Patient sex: F
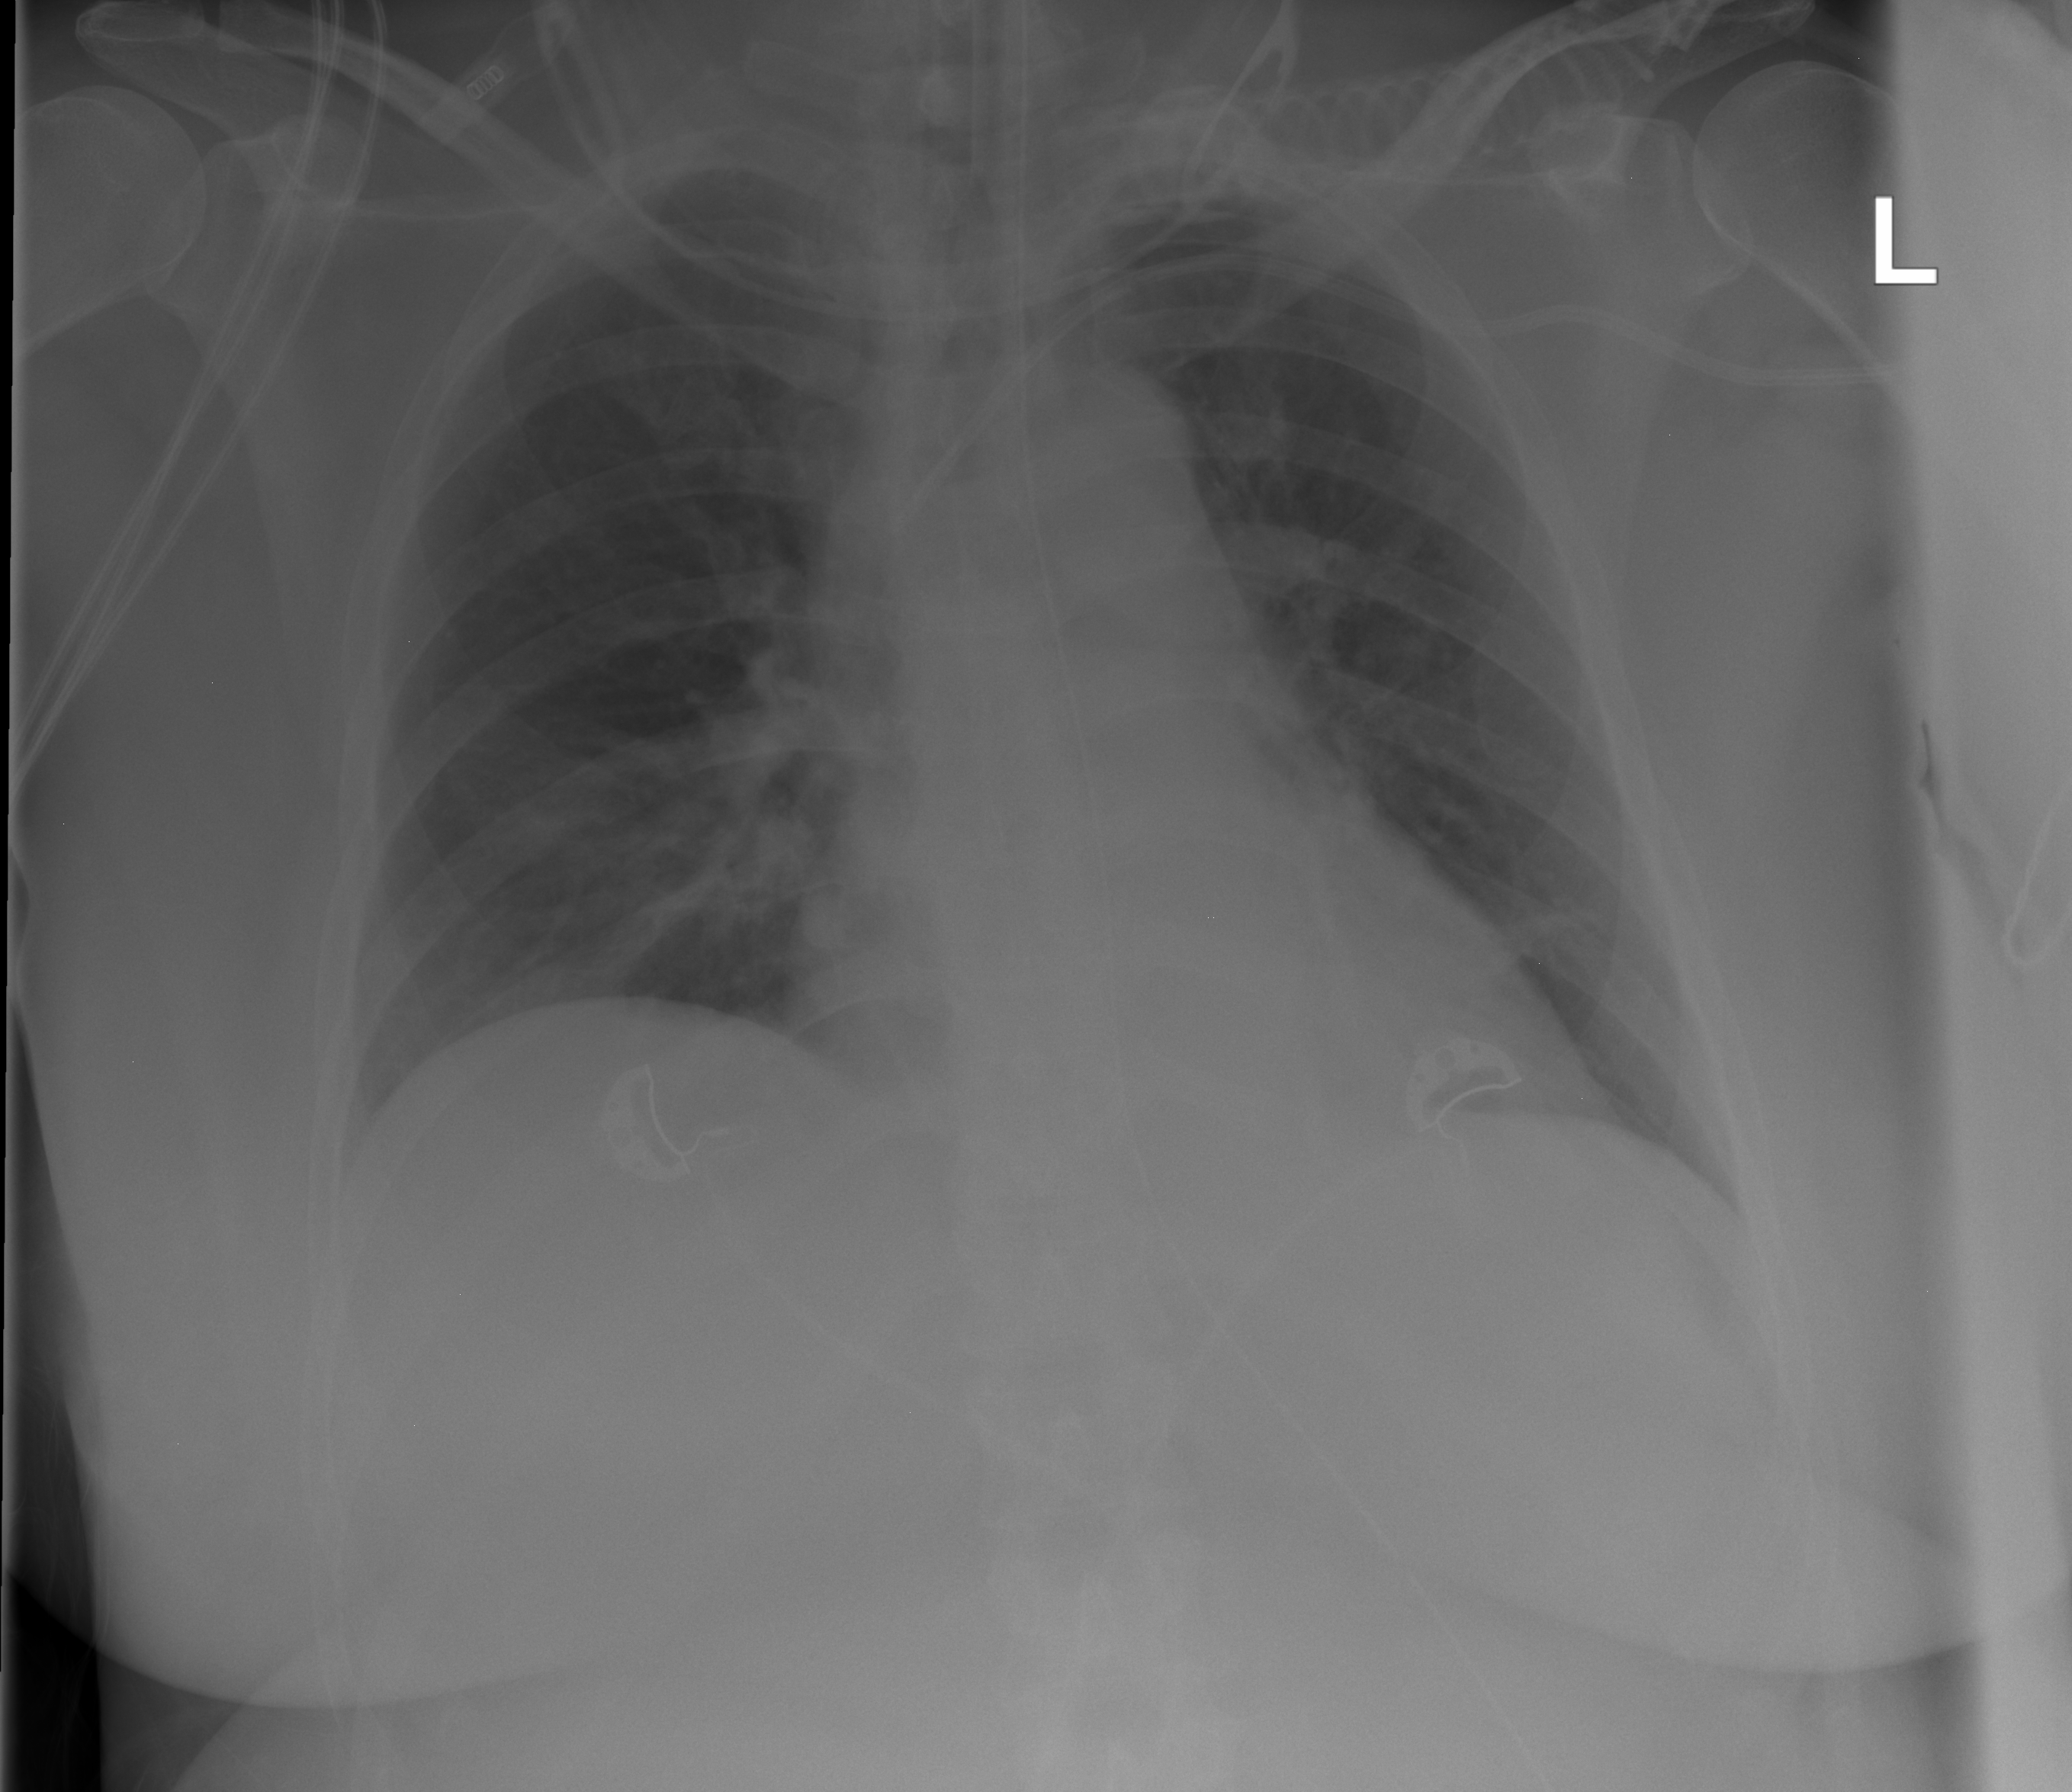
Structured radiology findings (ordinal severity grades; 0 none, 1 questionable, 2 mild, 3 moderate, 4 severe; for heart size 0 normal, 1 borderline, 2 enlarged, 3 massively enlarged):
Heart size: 2
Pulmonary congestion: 0
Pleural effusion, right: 0
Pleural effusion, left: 0
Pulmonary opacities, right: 0
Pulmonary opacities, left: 0
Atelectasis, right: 0
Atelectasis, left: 2